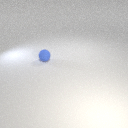
small blue rubber sphere